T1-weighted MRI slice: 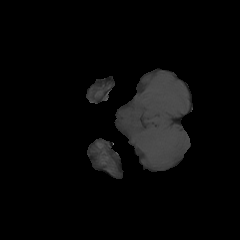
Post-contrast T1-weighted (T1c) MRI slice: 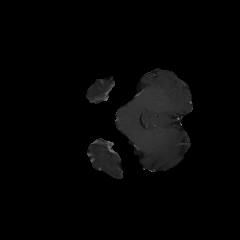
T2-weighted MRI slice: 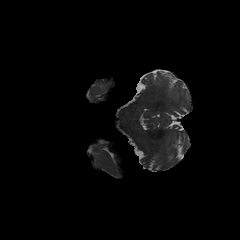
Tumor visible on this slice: no